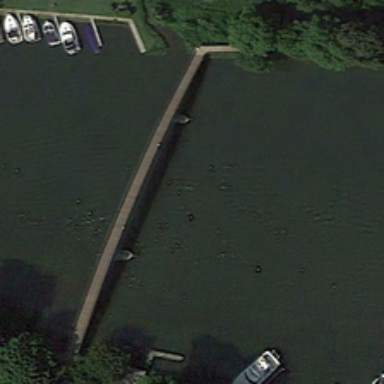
A small bridge is over a bridge with some boats next to the banks .